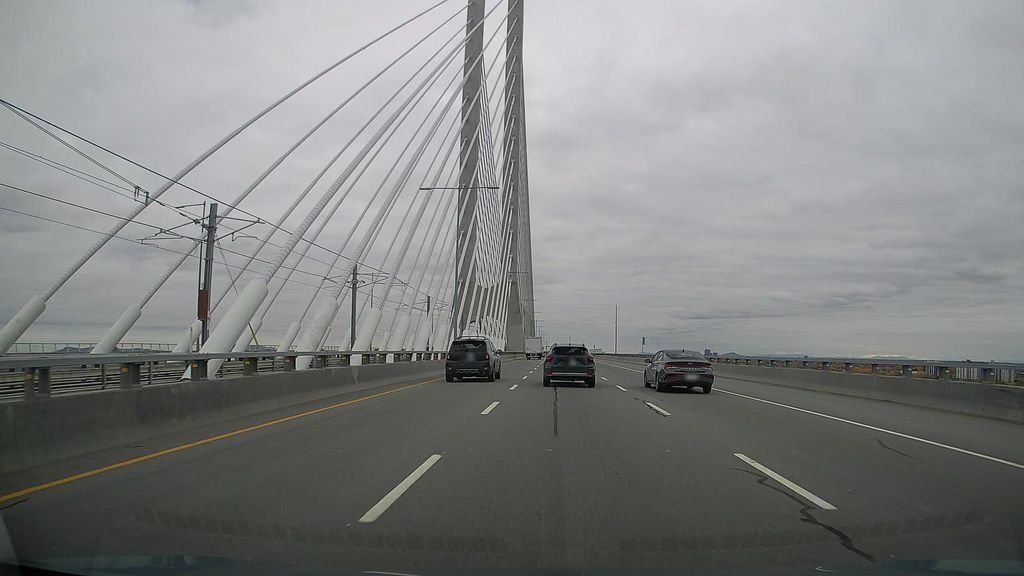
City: montreal